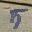
Label: 5